Field crop: maize
Growth stage: 2
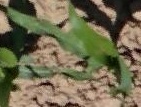
Species: maize